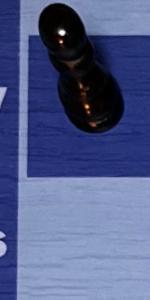
Label: Empty